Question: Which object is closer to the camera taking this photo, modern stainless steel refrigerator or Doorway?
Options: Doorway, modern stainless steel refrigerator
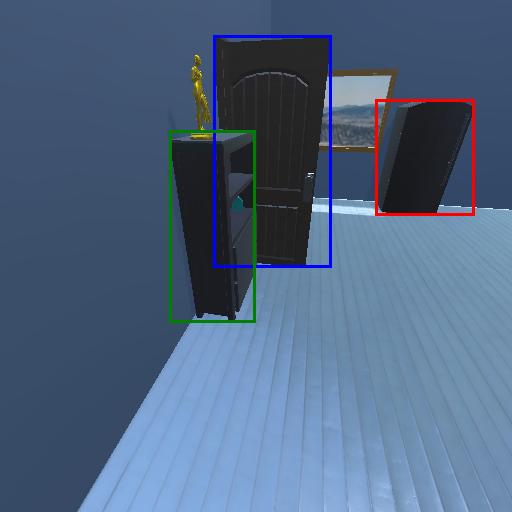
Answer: Doorway